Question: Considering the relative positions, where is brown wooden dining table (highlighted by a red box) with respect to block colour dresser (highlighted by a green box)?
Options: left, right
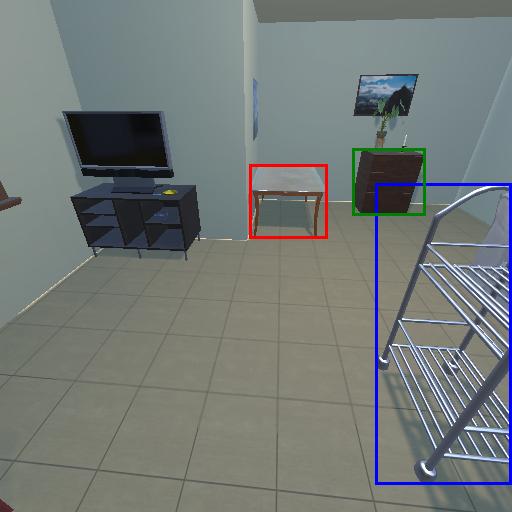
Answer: left